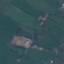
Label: Pasture